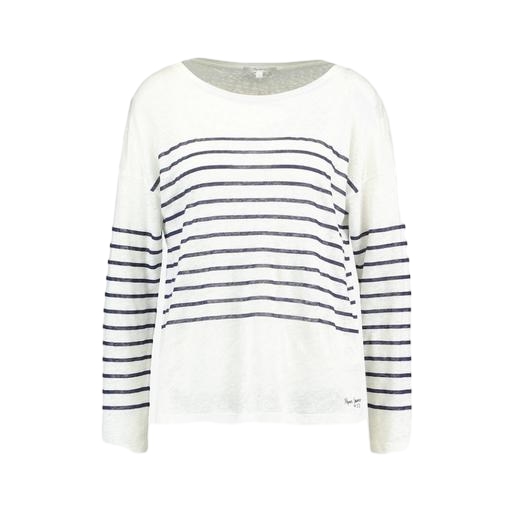
white le nautical long-sleeved top, white long-sleeved striped top, bateau shirt, white background